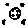
Label: moon